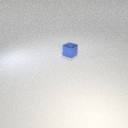
small blue metal cube